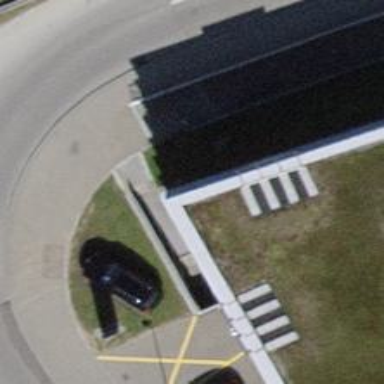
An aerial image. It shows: Set of steps made of paving stones.